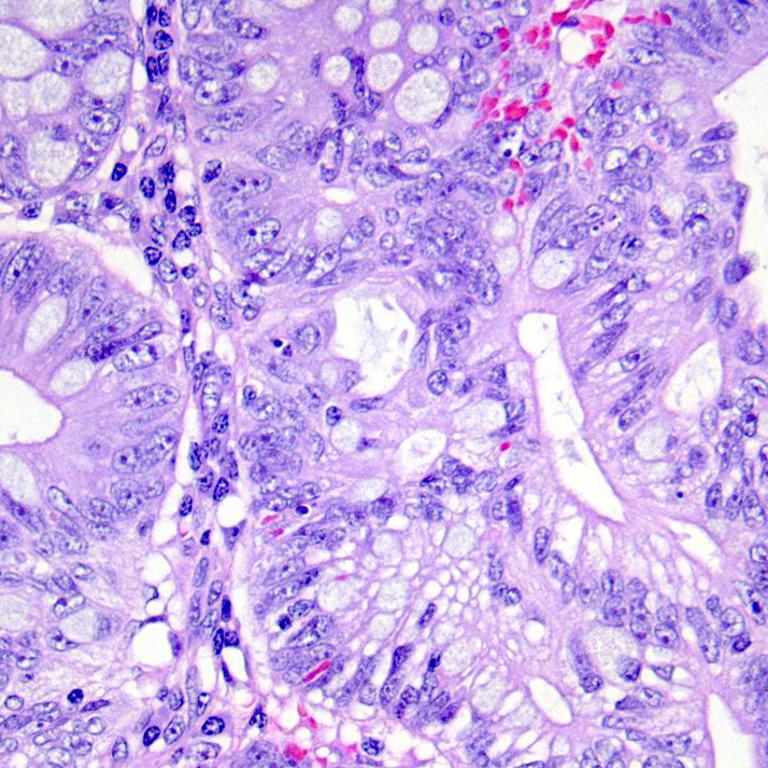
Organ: colon
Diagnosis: adenocarcinomas